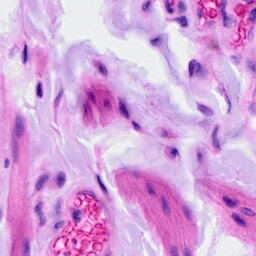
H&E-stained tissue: Ovarian